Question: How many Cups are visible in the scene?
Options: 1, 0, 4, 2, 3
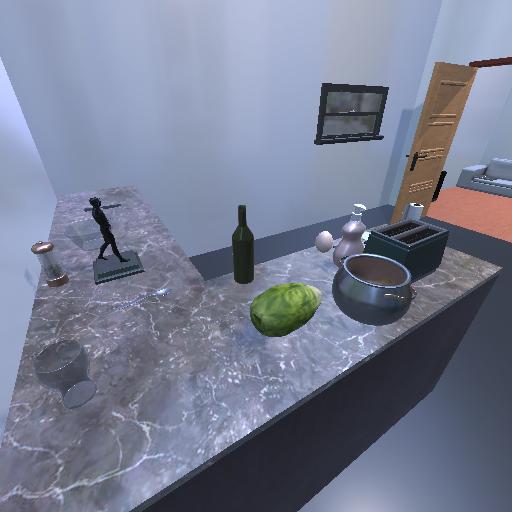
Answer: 1